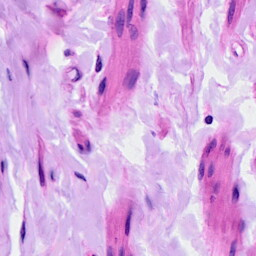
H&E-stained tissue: Ovarian